八年级 · 解析几何
如图, 公路 $A C 、 B C$ 互相垂直, 公路 $A B$ 的中点 $M$ 与点 $C$ 被湖隔开,若测得 $A B$ 的长为 $4.8 \mathrm{~km}$, 则 $M 、 C$ 两点间的距离为 $(\quad)$

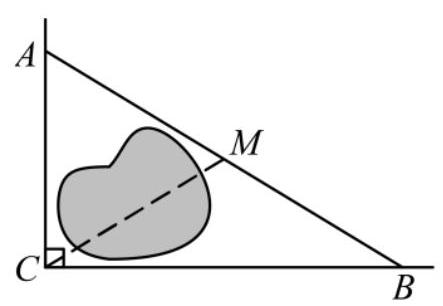
A. $2.4 \mathrm{~km}$
B. $3.6 \mathrm{~km}$
C. $4.2 \mathrm{~km}$
D. $4.8 \mathrm{~km}$
答案: A